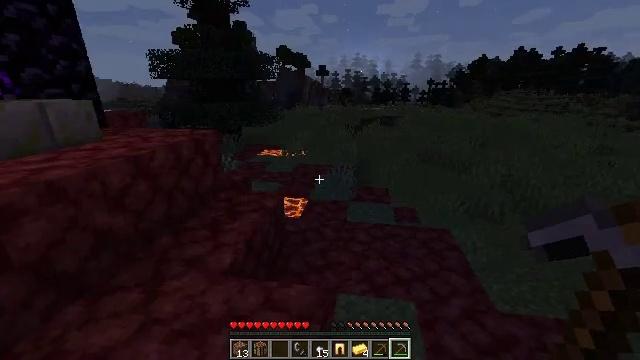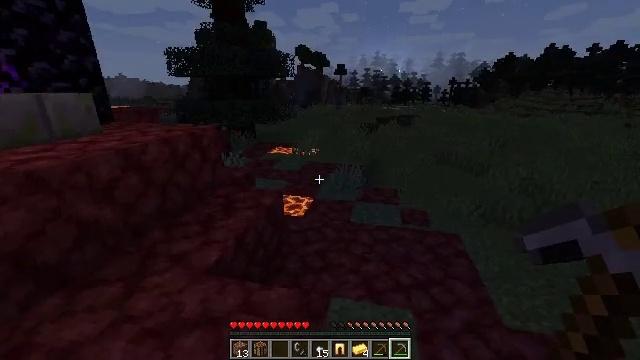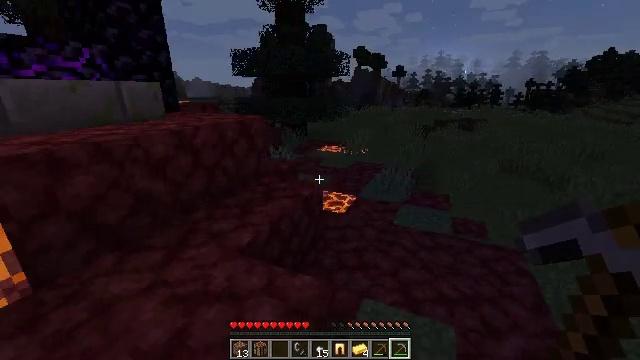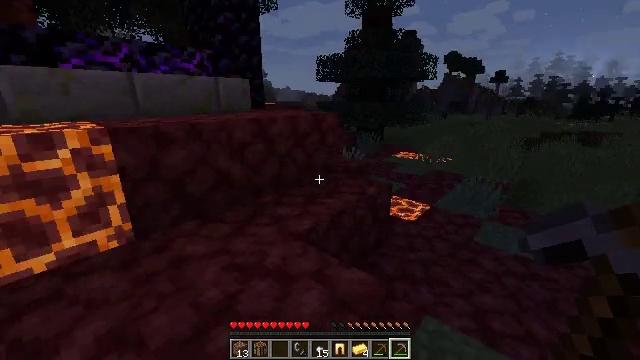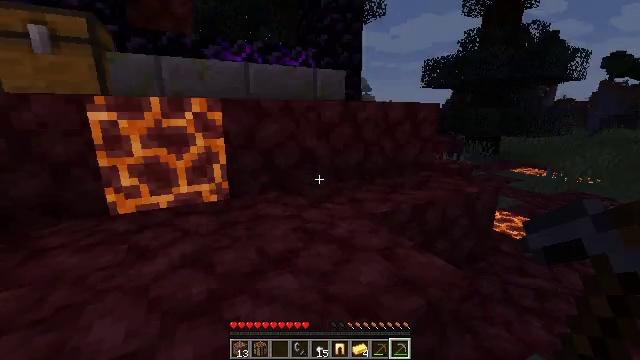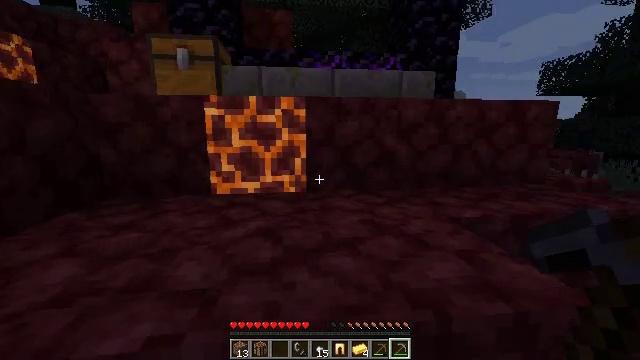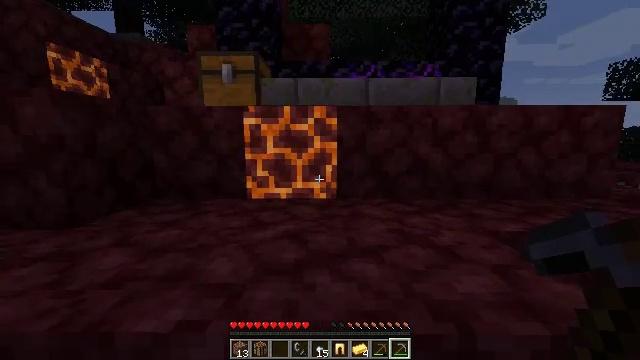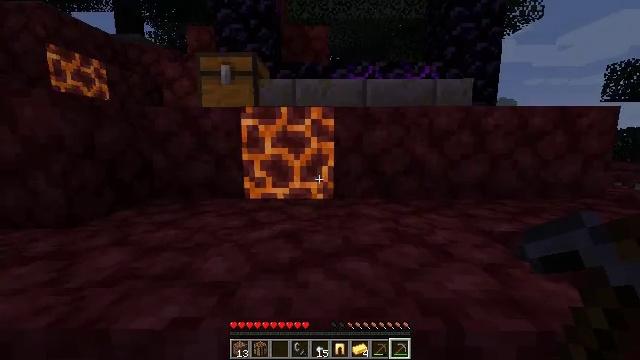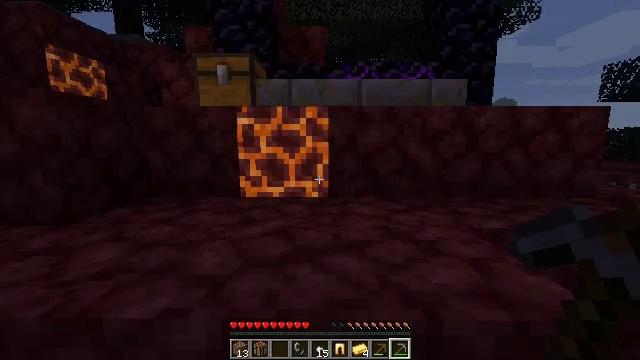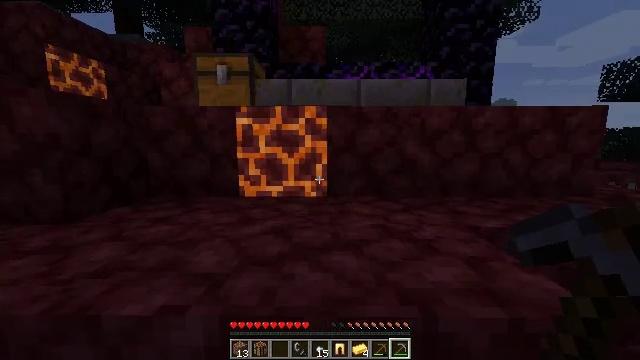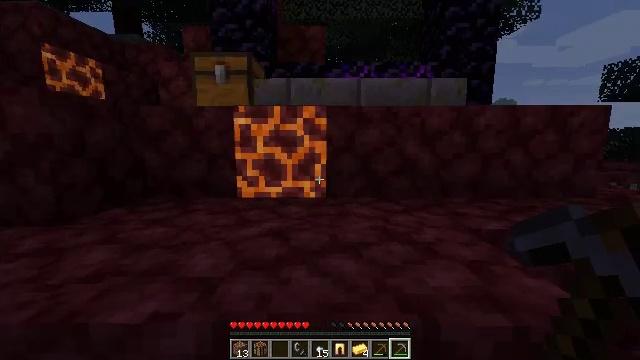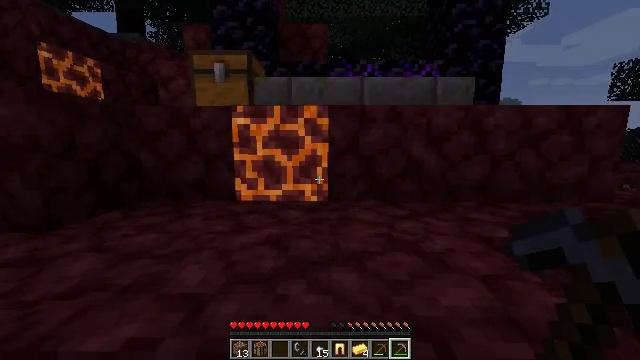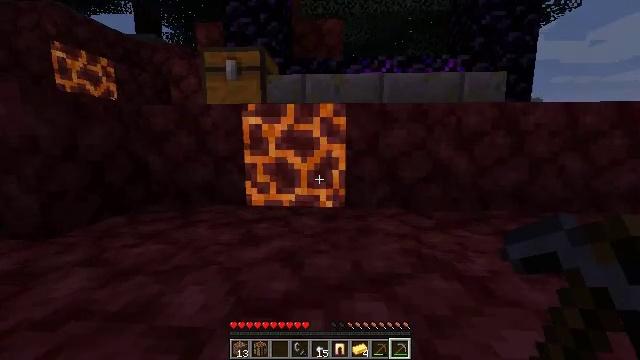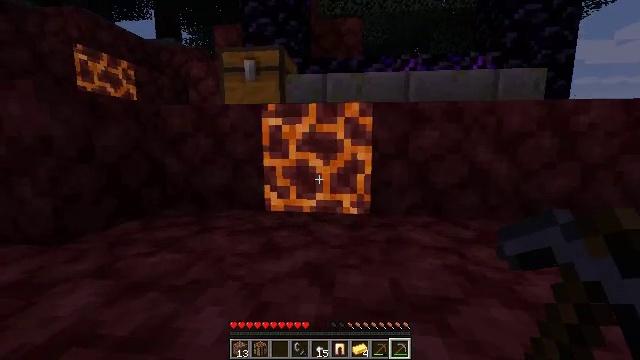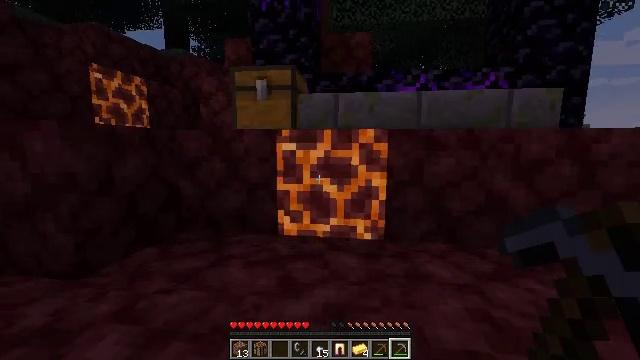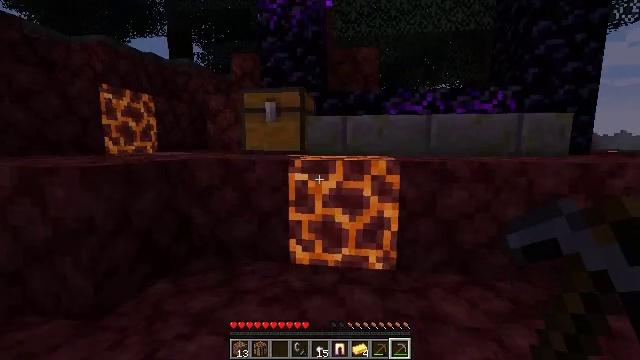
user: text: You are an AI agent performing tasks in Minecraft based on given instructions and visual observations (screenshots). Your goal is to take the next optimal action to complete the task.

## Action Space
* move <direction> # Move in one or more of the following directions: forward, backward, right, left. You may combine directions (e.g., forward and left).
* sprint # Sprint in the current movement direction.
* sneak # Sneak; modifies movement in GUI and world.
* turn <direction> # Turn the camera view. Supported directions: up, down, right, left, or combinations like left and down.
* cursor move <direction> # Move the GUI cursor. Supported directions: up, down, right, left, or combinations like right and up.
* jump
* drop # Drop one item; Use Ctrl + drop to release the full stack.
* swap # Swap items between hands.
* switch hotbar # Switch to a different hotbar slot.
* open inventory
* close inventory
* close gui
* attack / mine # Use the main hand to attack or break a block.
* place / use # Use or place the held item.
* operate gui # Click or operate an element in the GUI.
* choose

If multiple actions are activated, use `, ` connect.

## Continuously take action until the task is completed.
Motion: motion action
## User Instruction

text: Mine the chest to collect it.
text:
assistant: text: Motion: move forward and move right, turn left
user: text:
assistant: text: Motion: move forward and move right, turn left
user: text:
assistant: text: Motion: move forward, turn left and up
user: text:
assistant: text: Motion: turn left and up
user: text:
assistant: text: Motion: turn left and up
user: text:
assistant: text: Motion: turn left and up
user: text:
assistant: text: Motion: no_op
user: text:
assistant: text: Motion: no_op
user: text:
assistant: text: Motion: no_op
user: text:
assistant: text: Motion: move forward
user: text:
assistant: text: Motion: move forward
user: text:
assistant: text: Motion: move forward and move left, turn left
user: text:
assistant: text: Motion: move forward and move left, turn left
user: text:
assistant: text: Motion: move forward and move left, turn left, jump
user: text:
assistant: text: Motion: move forward and move left, jump
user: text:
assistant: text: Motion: move forward and move left, jump
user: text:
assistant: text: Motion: move forward and move left, jump
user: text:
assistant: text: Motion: move forward and move left, turn up
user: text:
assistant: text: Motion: move forward and move left, turn right and up
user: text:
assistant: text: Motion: move forward and move left
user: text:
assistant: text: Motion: move forward and move left
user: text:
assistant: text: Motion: move forward and move left
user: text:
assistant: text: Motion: move forward and move left, turn right
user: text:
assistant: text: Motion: move forward and move left, turn right
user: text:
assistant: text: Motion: move forward
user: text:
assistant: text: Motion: move forward
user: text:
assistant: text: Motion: move forward
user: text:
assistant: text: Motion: move forward, attack / mine
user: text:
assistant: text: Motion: move forward, turn right, attack / mine
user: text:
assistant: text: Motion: turn right, attack / mine